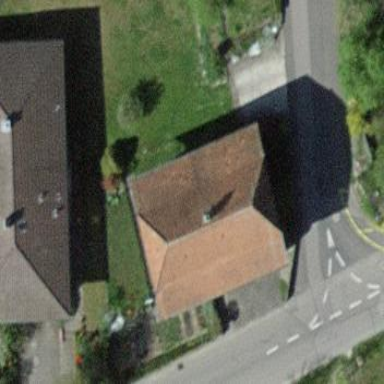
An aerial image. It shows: Residential building.